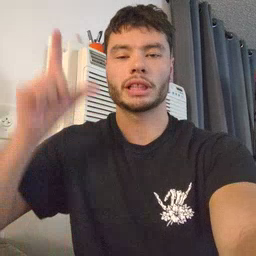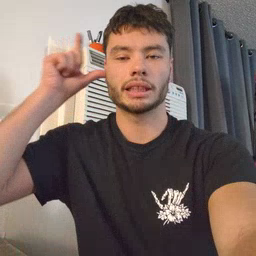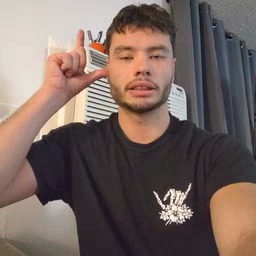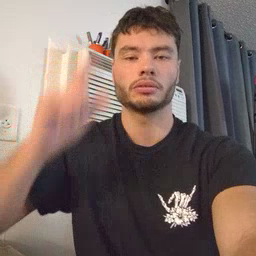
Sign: listen